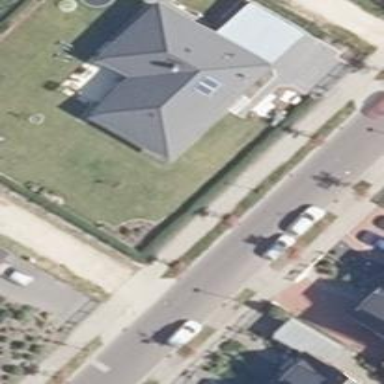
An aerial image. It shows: House with hipped roof.